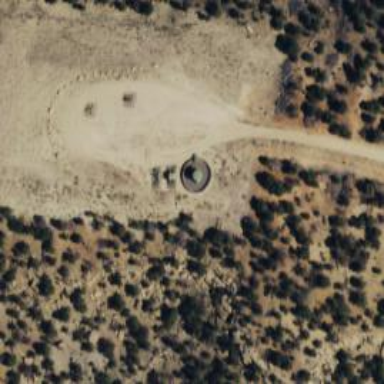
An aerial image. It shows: Storage tank with man-made structure.